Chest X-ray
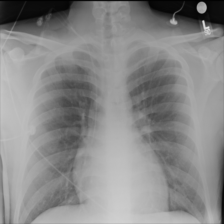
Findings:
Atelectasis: negative
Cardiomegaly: negative
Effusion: negative
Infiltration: negative
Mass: negative
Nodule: negative
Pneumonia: negative
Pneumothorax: negative
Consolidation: negative
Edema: negative
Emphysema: negative
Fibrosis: negative
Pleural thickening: negative
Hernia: negative